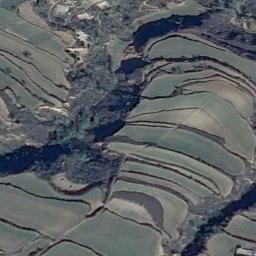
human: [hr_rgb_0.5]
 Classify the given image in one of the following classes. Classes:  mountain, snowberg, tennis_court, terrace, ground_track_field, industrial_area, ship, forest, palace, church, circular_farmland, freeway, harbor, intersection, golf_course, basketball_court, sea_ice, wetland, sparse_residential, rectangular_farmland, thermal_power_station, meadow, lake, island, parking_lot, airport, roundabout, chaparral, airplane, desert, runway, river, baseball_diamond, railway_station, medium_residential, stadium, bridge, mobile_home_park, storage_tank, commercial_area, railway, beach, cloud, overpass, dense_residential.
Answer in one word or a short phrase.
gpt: terrace